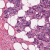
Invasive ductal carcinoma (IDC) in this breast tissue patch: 1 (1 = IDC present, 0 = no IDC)